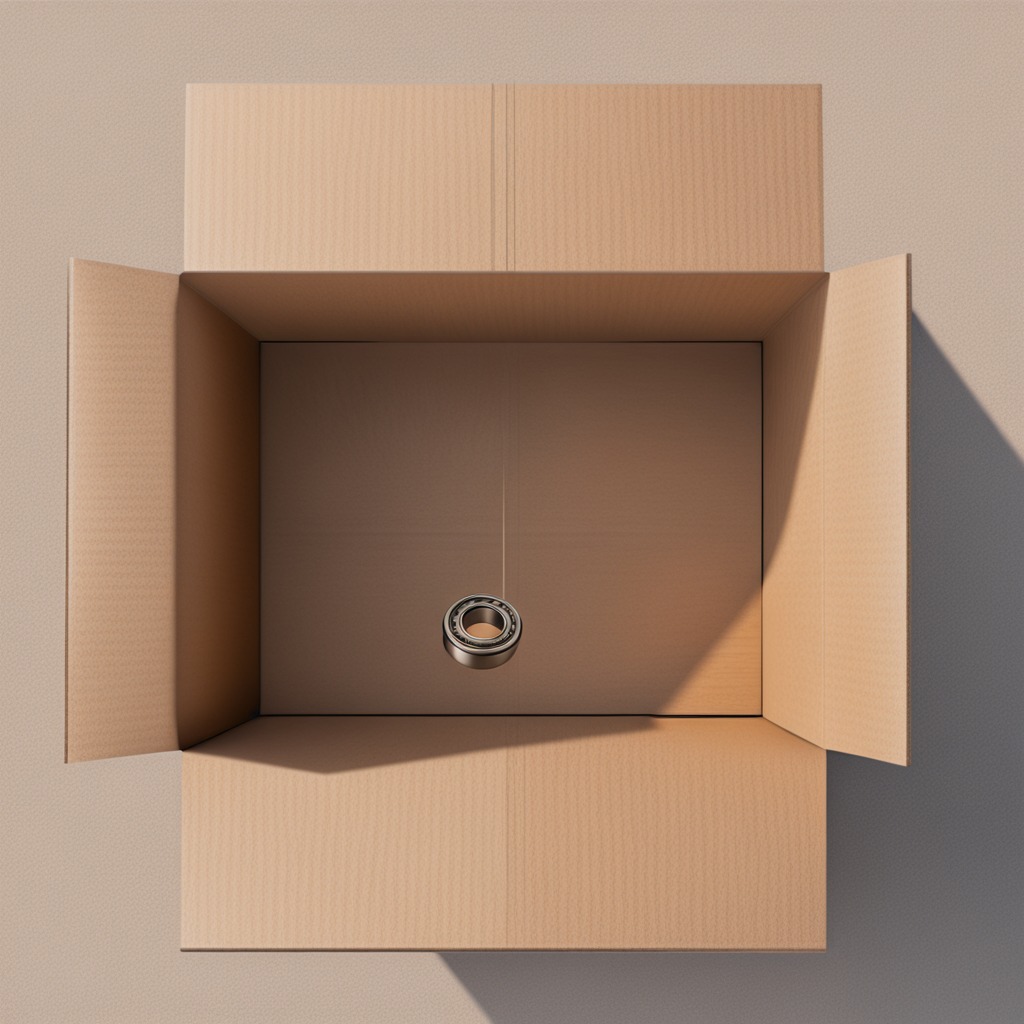
A metal ball bearing is lying on the cardboard box surface.